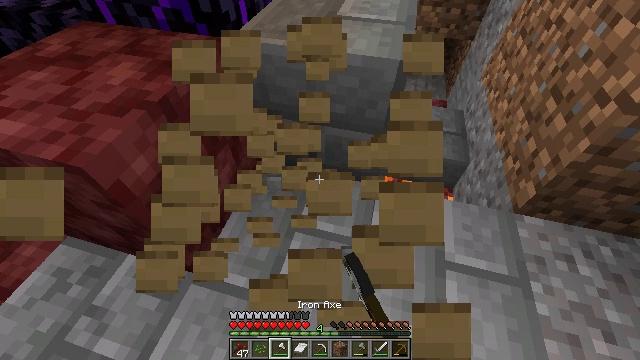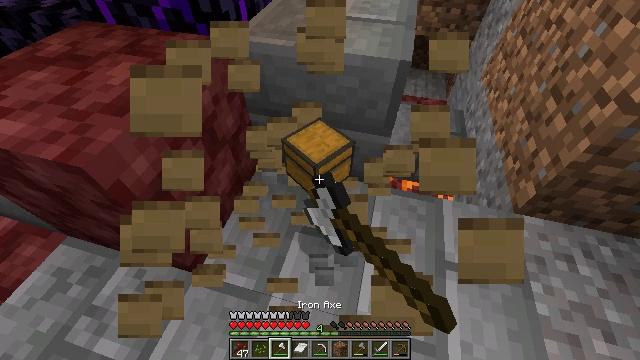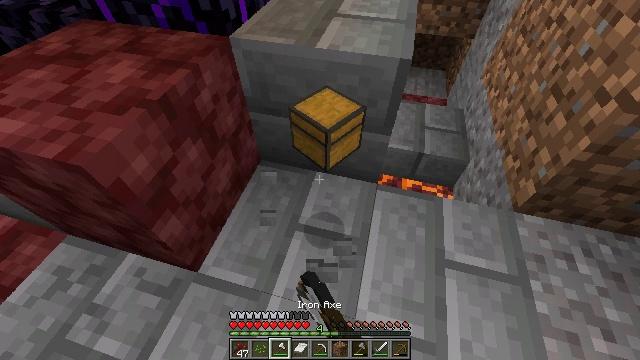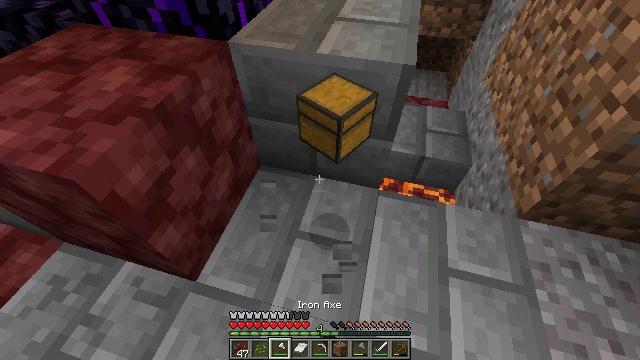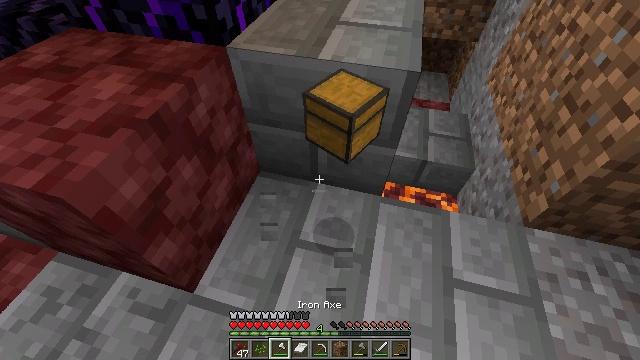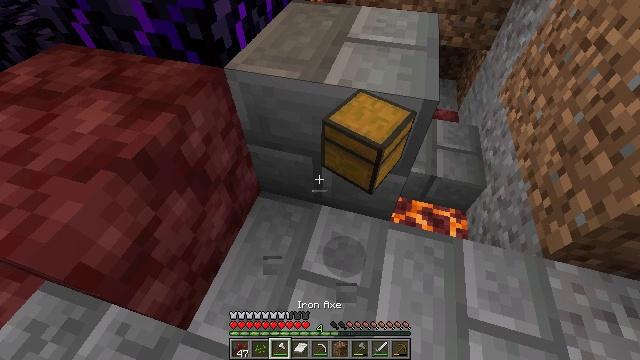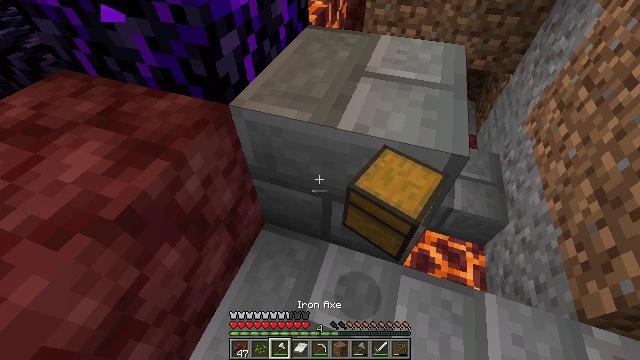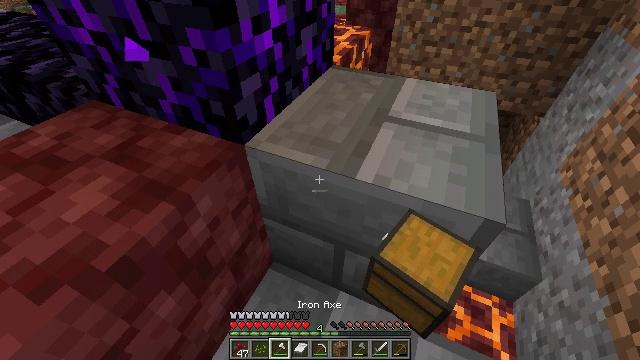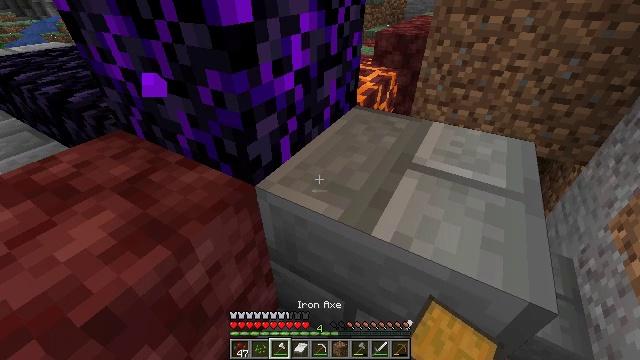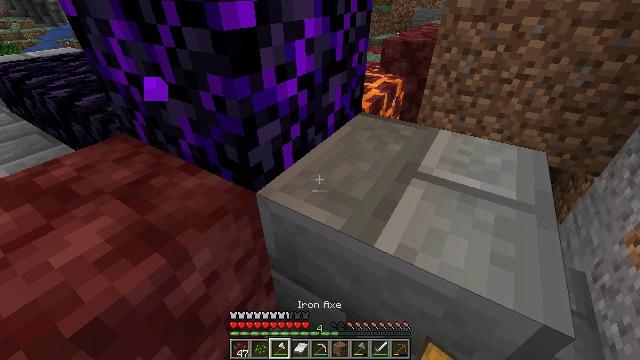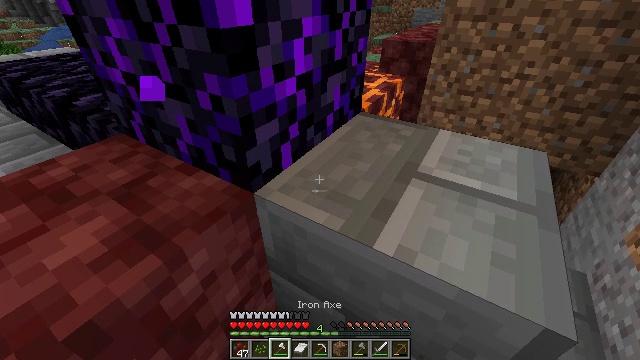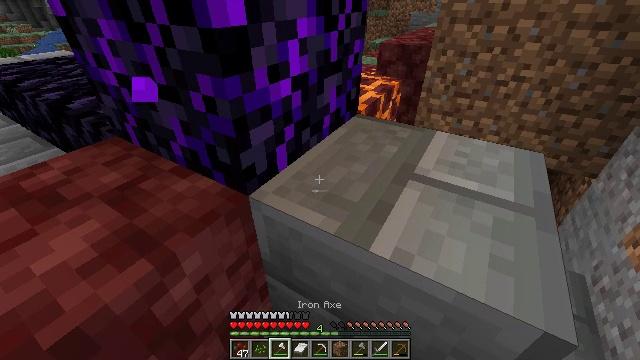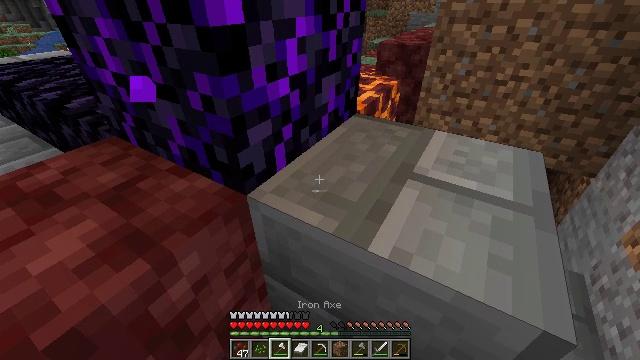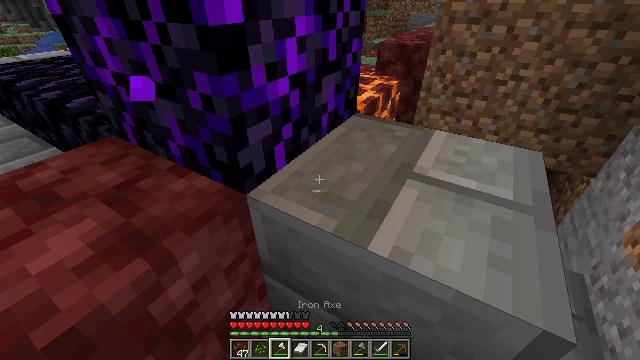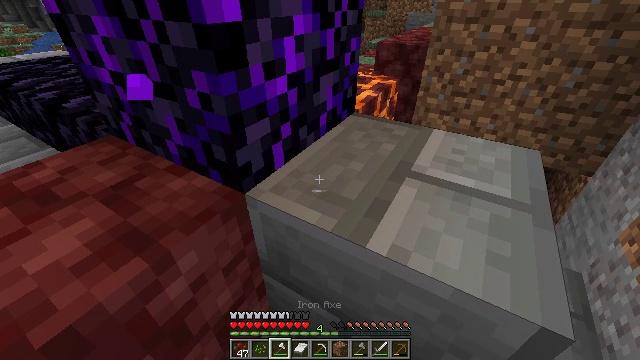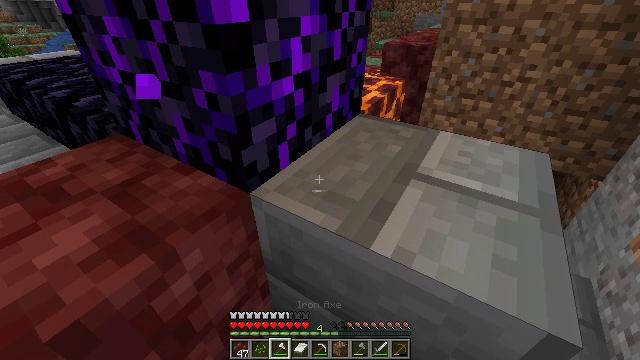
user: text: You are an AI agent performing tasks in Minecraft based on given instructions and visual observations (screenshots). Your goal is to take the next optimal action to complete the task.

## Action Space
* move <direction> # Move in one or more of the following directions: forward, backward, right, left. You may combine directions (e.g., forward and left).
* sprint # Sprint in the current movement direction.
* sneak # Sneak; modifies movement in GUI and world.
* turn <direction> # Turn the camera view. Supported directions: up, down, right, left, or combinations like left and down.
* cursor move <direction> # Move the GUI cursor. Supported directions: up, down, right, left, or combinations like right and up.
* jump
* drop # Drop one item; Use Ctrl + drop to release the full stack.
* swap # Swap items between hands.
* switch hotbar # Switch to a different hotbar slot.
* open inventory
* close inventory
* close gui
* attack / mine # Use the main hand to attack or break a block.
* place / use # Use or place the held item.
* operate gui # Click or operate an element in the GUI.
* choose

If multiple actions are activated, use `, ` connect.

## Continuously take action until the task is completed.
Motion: motion action
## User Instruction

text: Harvest grass block to clear the area.
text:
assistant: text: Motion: attack / mine
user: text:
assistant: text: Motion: attack / mine
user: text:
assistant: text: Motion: move forward
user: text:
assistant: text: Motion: move forward
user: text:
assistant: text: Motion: move forward
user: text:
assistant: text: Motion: move forward, turn left and up
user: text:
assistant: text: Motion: turn left and up
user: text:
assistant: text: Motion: turn left and up
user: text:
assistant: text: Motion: turn left and up
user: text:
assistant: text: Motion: no_op
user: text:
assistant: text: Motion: no_op
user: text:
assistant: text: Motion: no_op
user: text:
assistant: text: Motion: no_op
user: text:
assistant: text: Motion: no_op
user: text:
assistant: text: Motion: turn left
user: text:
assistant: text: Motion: turn left and up
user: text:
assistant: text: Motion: turn left and up
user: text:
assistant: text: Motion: turn left and up
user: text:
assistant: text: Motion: move forward, turn left and down
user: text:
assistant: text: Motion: move forward, turn left and down
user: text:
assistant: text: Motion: move forward, turn left and down
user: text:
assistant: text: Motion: move forward, sprint, turn left and down
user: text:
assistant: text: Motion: move forward, sprint, turn left
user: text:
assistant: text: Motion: move forward, sprint
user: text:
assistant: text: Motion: move forward, sprint
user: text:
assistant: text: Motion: move forward, turn down
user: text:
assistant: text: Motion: turn right and down
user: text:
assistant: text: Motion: turn right and down
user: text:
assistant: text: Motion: turn right and down
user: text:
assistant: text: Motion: turn right